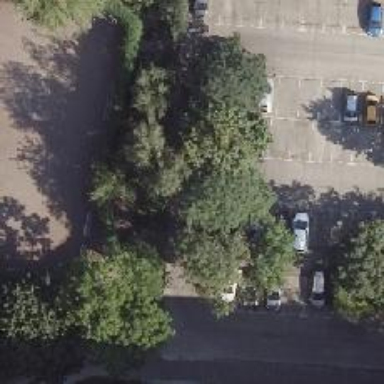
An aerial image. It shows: Concrete parking aisle as service road.